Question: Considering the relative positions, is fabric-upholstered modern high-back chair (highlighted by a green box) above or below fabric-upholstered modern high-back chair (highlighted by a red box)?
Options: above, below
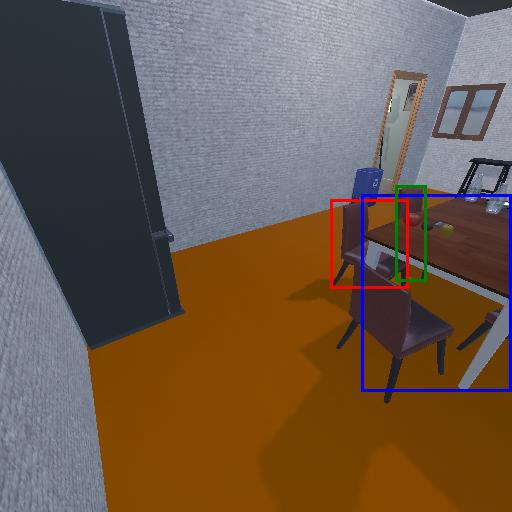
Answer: above